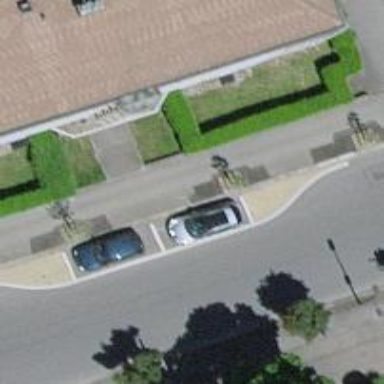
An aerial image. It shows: Street lined with broadleaved trees.